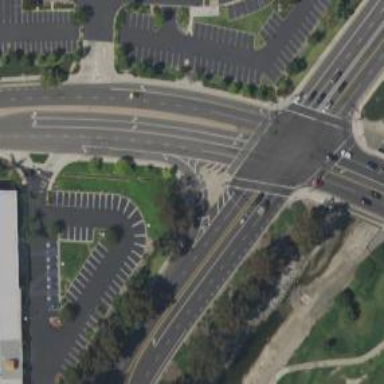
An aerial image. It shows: Tertiary_link road with asphalt surface.